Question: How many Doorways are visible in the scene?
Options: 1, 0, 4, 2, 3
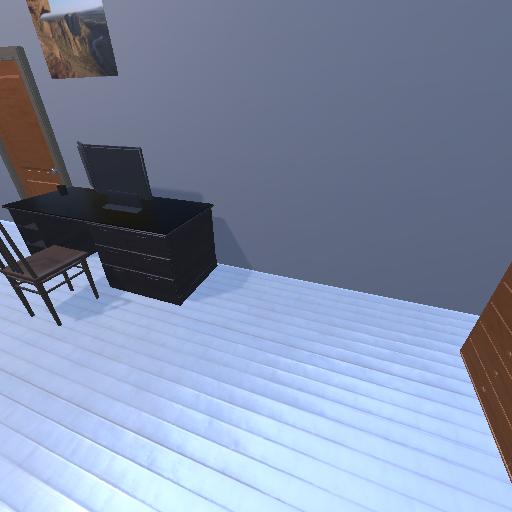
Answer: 1